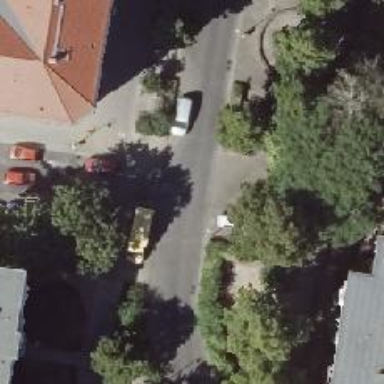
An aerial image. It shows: Living street with separate sidewalks on both sides.